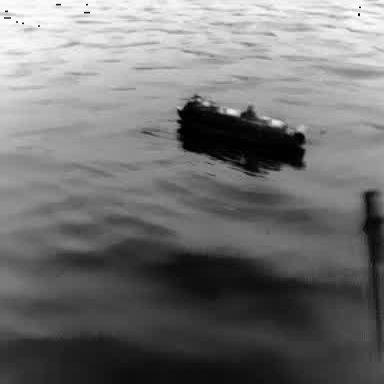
There is a container_ship in the infrared image.